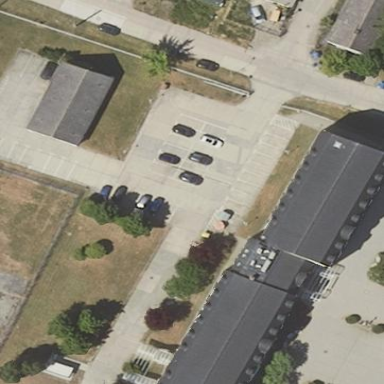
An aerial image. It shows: Parking area with paving stones surface.